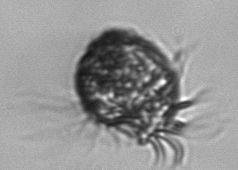
Label: Strombidium_morphotype1